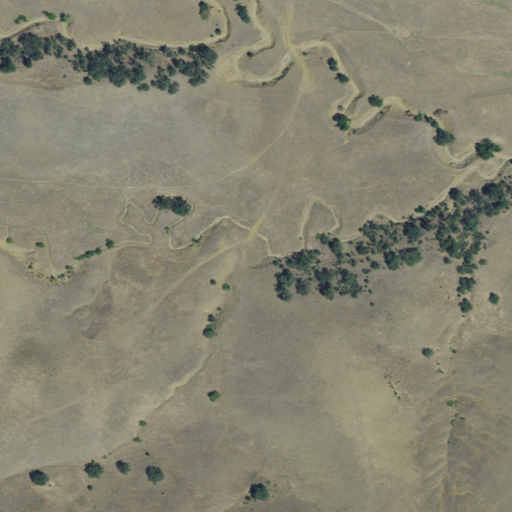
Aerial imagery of valley in California named South Meadow Gulch containing shrub and grassland